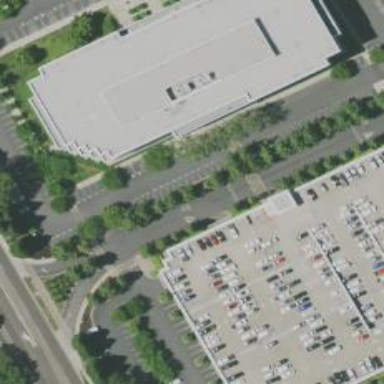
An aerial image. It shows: Multi-storey parking area with asphalt surface.